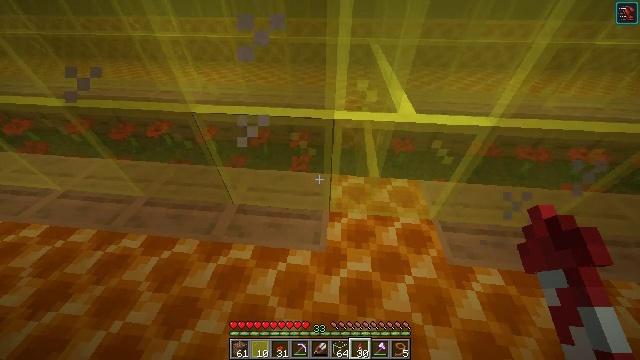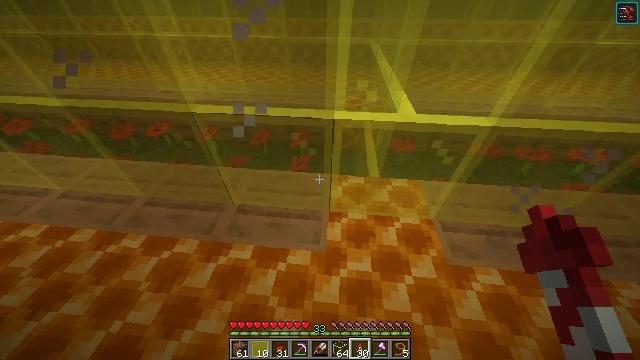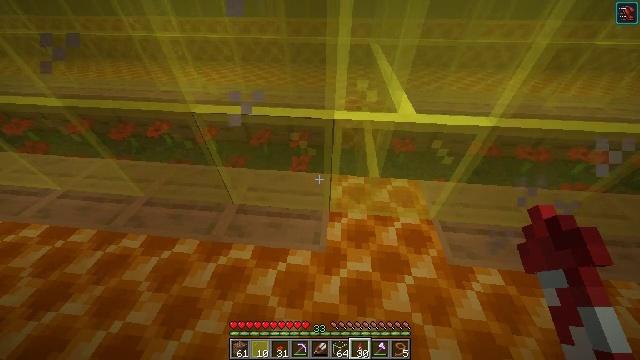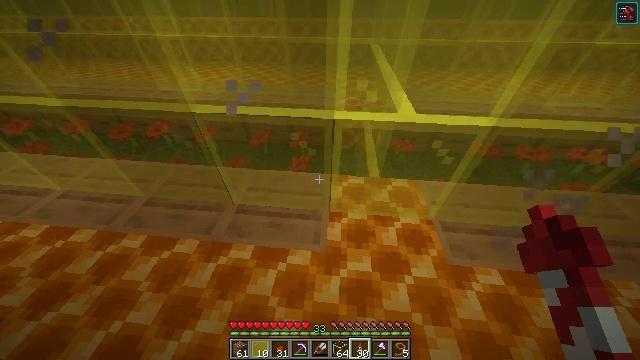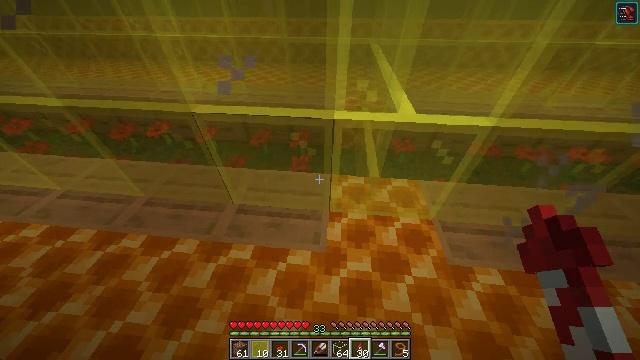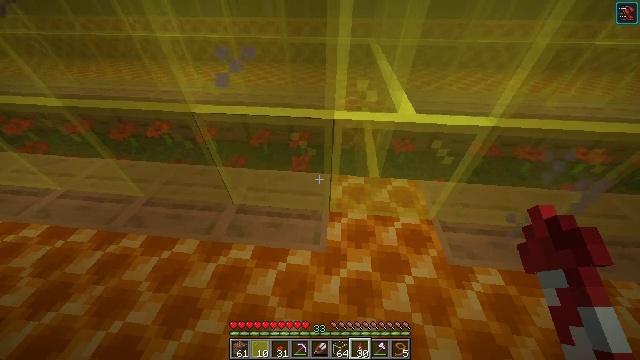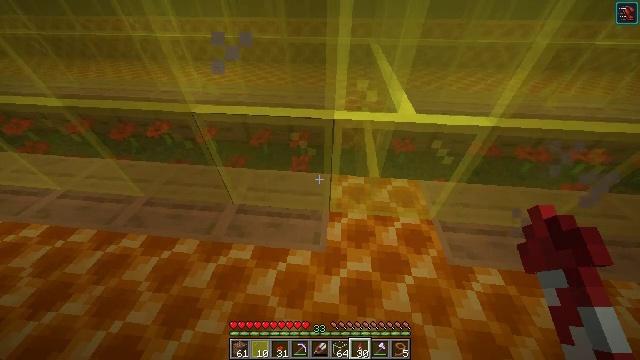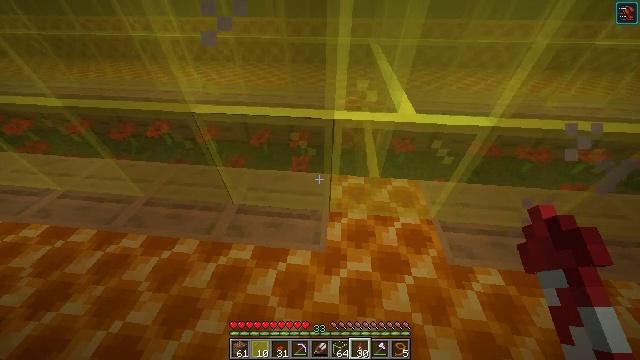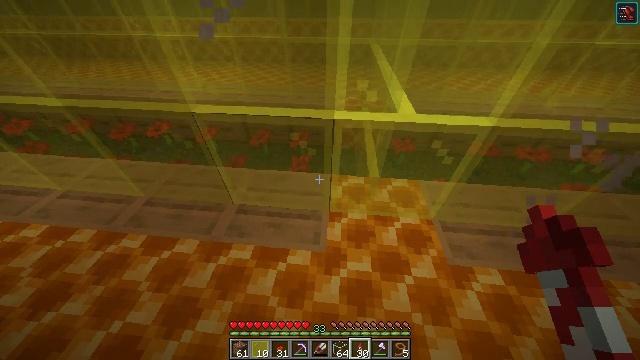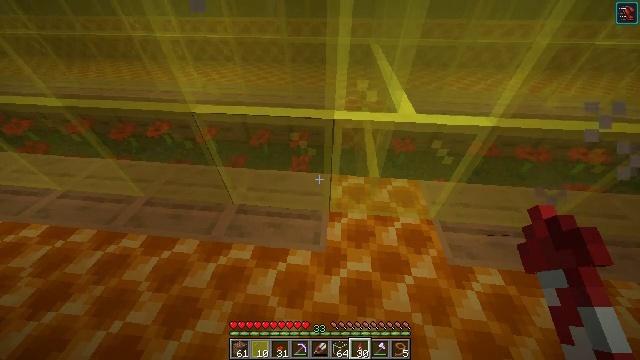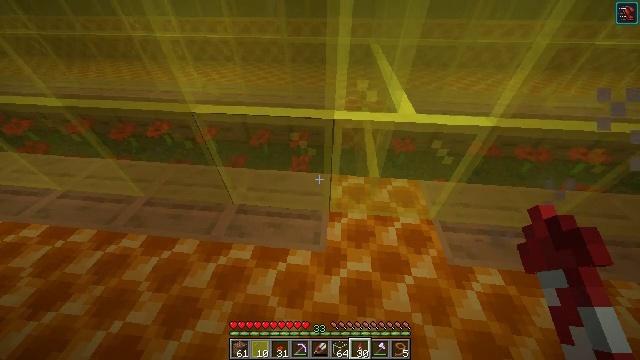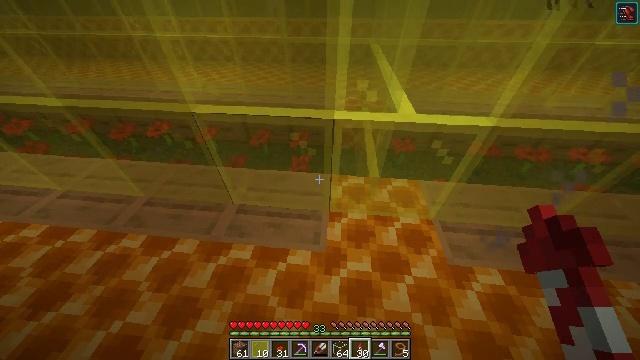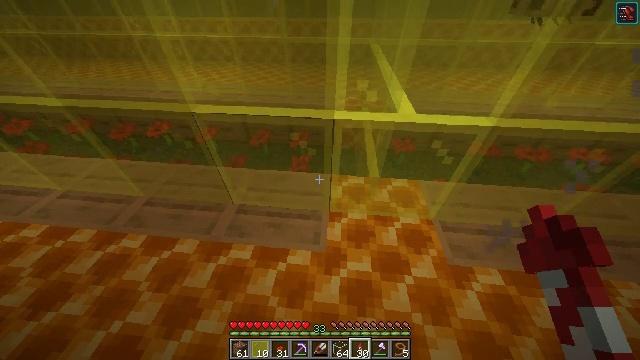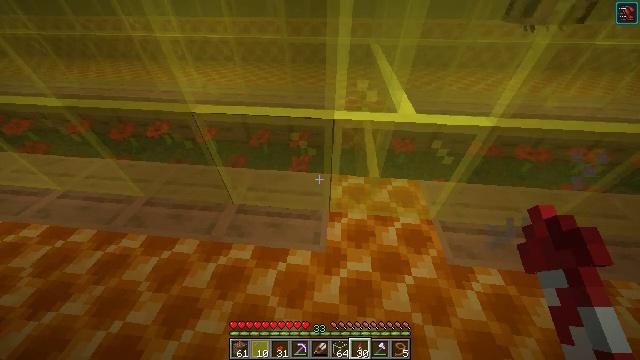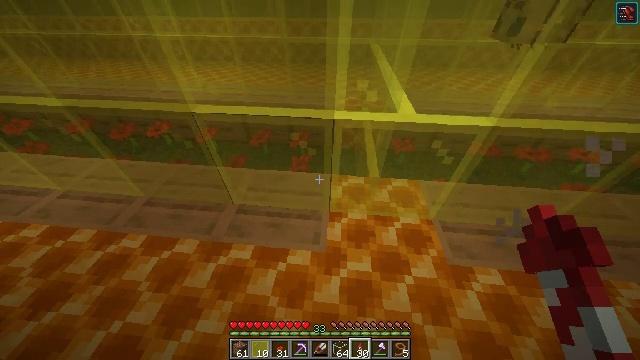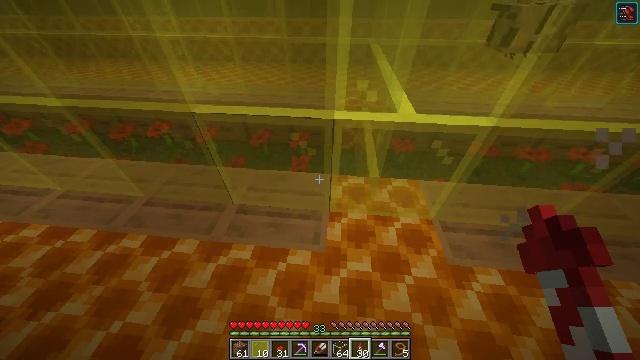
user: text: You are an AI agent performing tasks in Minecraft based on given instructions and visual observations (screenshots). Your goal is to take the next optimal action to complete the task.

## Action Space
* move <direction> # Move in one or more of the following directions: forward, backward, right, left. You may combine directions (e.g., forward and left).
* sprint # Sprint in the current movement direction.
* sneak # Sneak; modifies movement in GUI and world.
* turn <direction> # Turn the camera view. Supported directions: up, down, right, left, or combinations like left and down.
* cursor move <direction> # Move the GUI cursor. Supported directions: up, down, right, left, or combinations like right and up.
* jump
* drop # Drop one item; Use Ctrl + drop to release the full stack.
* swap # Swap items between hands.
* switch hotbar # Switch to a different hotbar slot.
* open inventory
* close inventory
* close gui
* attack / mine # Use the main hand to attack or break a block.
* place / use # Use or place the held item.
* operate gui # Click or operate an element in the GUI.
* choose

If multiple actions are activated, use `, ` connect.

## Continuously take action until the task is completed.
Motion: motion action
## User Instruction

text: Create a honeycomb block using the crafting table.
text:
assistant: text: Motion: no_op
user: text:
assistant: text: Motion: no_op
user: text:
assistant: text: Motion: no_op
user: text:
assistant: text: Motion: no_op
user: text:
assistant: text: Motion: no_op
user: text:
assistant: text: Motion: no_op
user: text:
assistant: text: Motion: no_op
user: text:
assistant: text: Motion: no_op
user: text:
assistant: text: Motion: no_op
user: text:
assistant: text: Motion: no_op
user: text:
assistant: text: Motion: no_op
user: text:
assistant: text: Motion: no_op
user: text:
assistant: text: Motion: no_op
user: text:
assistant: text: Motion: no_op
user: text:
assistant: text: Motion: no_op
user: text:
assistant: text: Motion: no_op
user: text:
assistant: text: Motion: no_op
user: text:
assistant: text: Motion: no_op
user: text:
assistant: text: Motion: no_op
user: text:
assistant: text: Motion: no_op
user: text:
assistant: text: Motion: no_op
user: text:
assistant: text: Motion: no_op
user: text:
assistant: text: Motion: turn right and up
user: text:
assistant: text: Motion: turn right and up
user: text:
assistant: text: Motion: turn right and up
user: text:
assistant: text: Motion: turn right and up
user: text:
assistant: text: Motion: turn right and up
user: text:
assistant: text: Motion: turn up
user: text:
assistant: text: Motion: no_op
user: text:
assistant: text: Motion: turn right and down